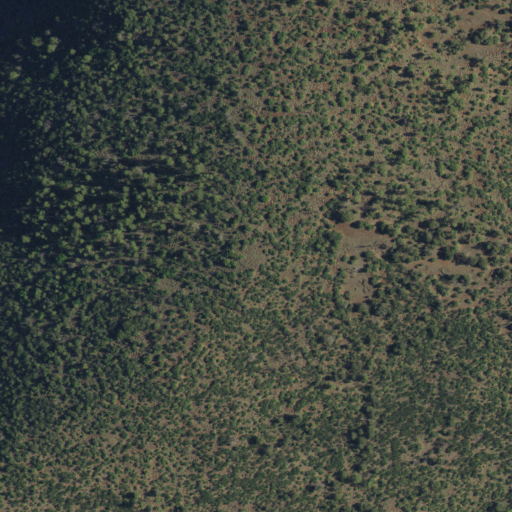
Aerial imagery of ridge(s) in New Mexico named Monument Ridge containing only evergreen forest